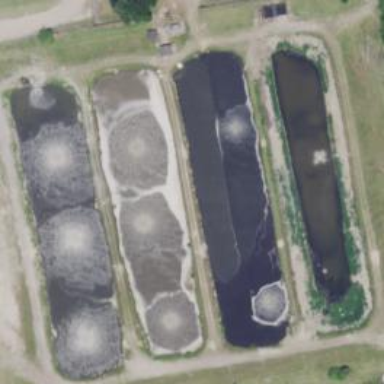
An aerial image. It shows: Wastewater plant.